Question: I have the layout below.
I'm trying to make it so that when you hit the details button, it goes deeper into the navigation stack and shows the detail (3rd VC) view controller.
But when I hit the button, nothing happens.

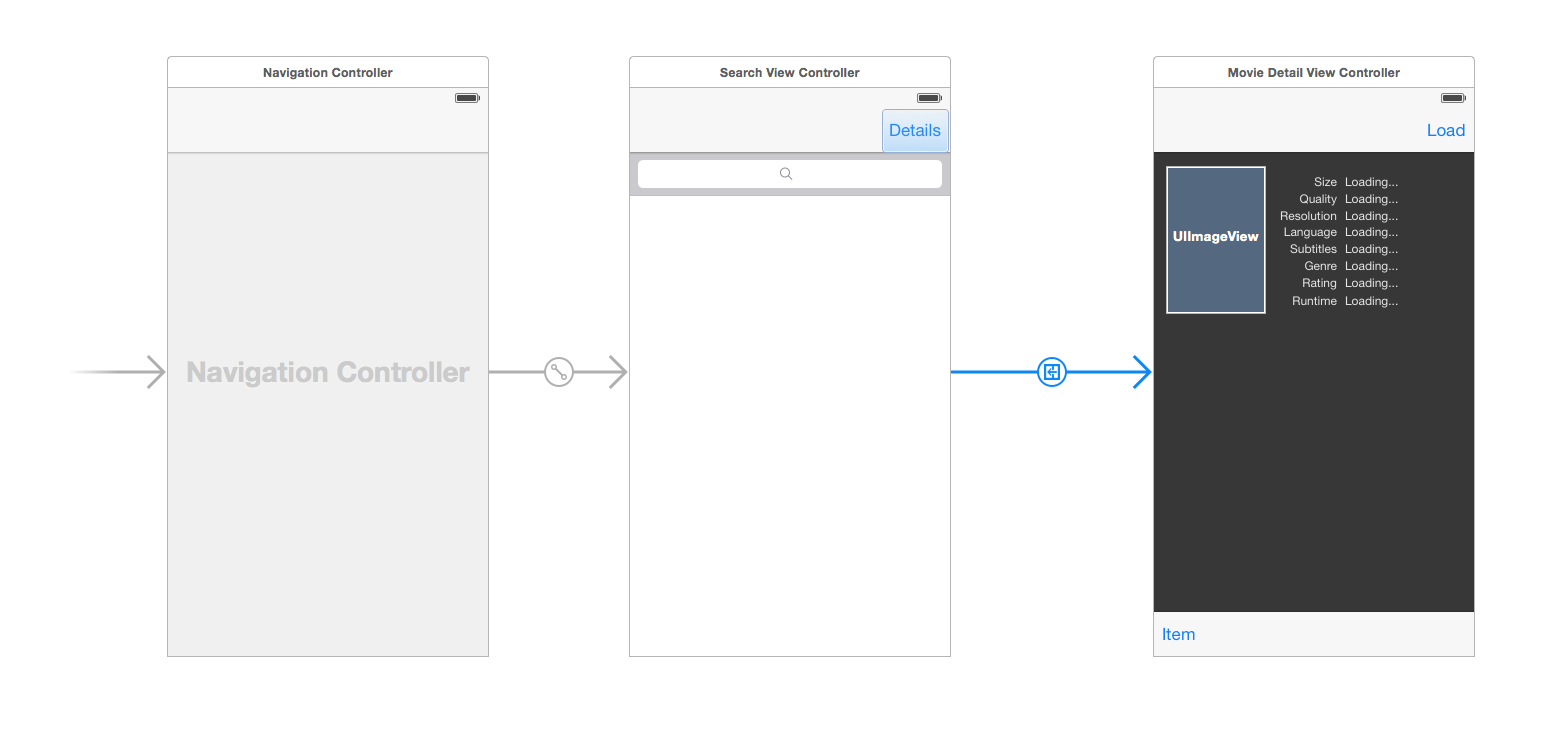
Answer: Code for Navigation using Storyboard is Given in this SourceCode
<URL>
ok Check it
Main thing is that
'''
- (IBAction)gotoNext:(id)sender {
[self performSegueWithIdentifier:@"mynextviewpush" sender:self];
}
'''